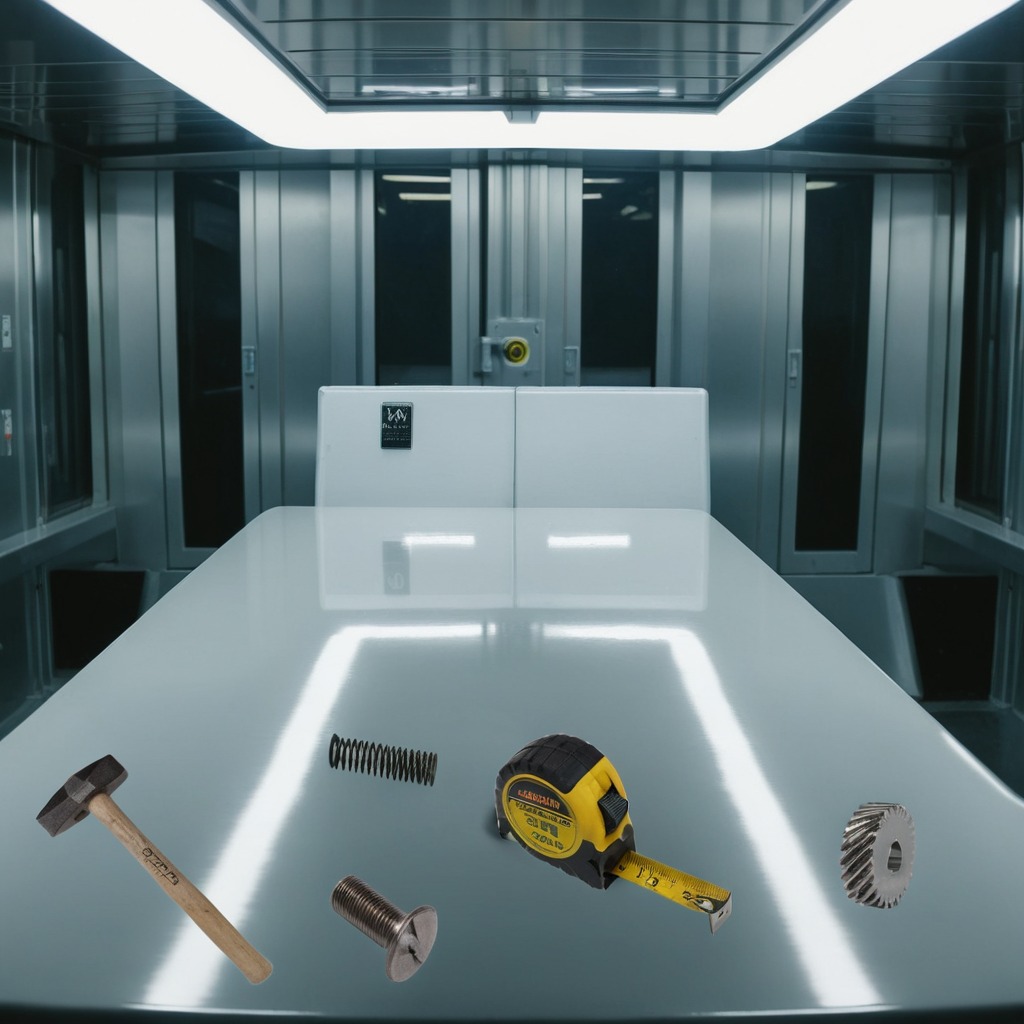
A gear with teeth is lying on the table.